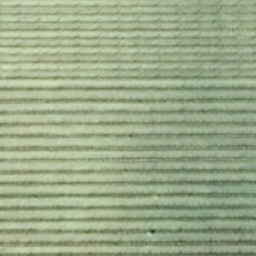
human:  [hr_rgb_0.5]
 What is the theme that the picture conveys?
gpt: farmland